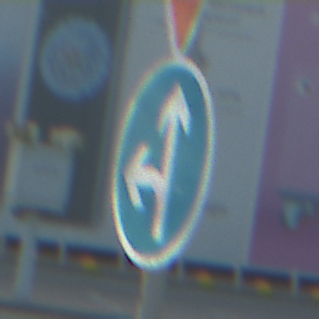
Verkehrszeichen: VorgeschriebeneFahrtrichtungGeradeausOderLinks
Zusatzzeichen oben: VorfahrtGewaehren
Umgebung: Outdoor, Suburban
Tageszeit: MorningAfternoon
Wetter: PartlyCloudy
Licht: Natural
Jahreszeit: NotSpecified
Kontrast: HighContrast